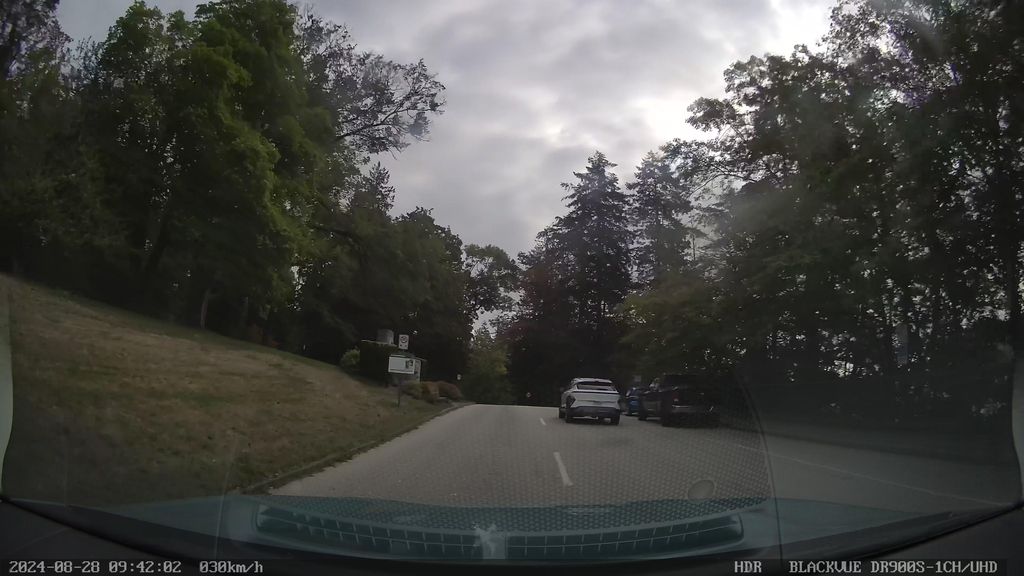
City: vancouver